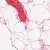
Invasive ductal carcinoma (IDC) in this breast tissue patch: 0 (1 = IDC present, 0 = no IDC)